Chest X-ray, PA view. Patient: 64 years old, sex M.
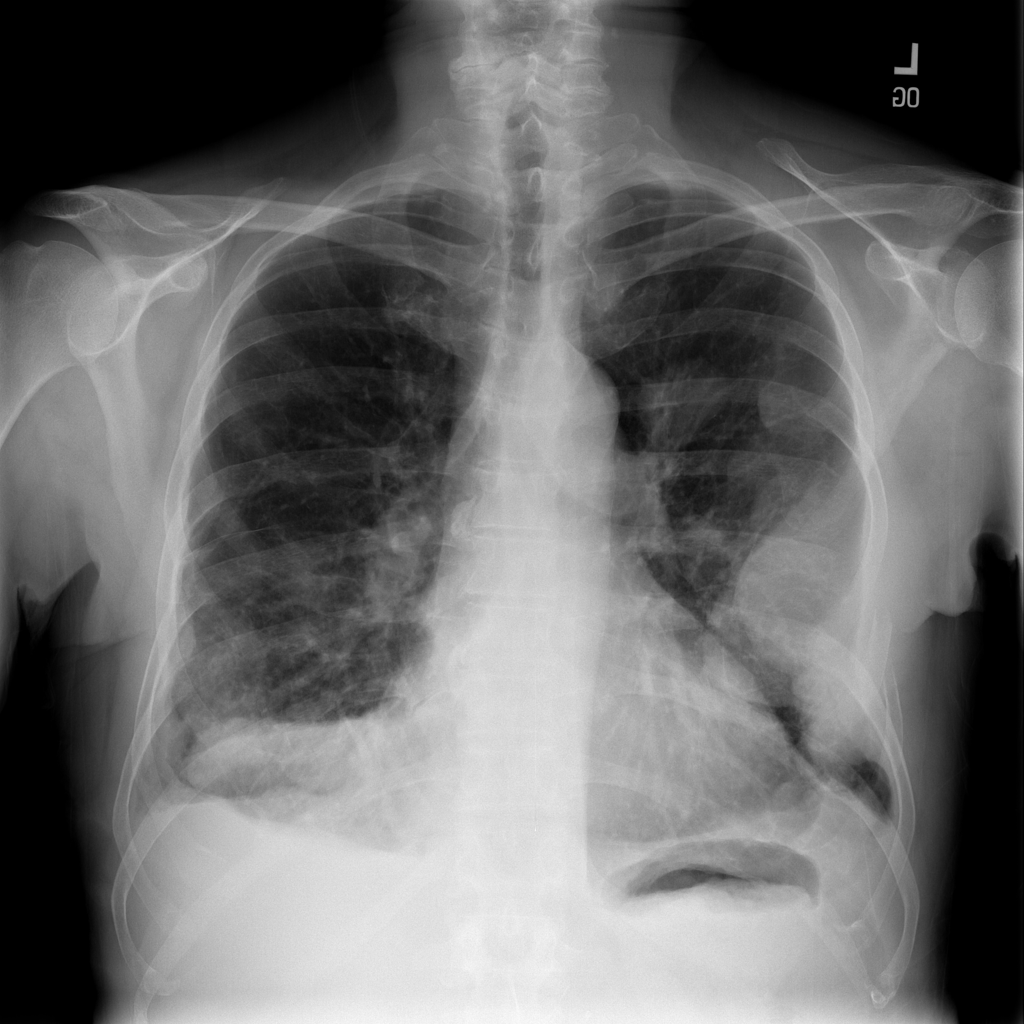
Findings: No Finding